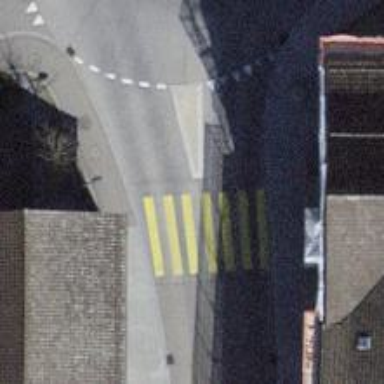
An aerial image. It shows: Marked crossing with zebra stripes on the road.